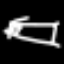
Label: bed